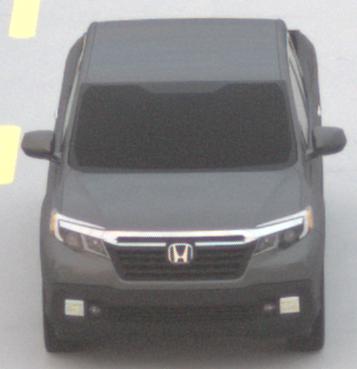
Make: Honda
Model: Ridgeline
Detailed model: Gen. 2
Model produced from: 2016
Model produced until: 2020
Doors: 4
Color: gray
Road condition: dry road
Daytime: sunrise or sunset
Contrast: low contrast